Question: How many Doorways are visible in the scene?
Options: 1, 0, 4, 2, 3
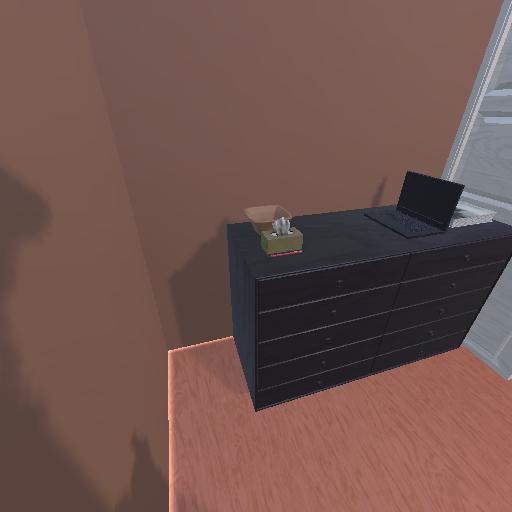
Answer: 1